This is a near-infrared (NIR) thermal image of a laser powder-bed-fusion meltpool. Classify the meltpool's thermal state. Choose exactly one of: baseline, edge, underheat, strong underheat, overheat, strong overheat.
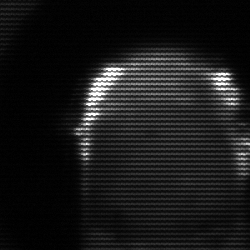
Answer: baseline